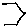
Label: hexagon